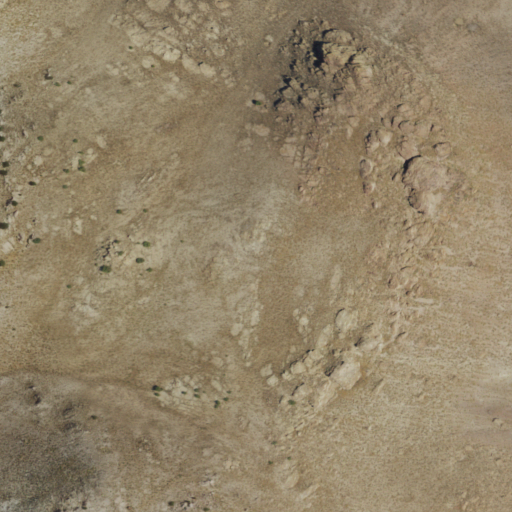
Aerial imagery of mountain in Nevada named White Hill containing shrub and grassland